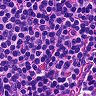
Metastatic tissue present: no